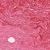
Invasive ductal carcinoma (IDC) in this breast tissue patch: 0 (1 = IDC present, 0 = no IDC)